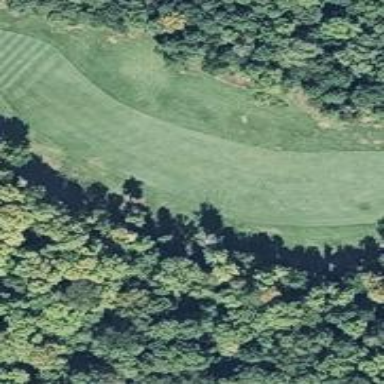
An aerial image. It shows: View of golf hole.